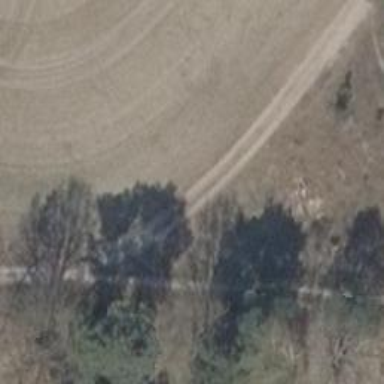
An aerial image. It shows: Track road with grade3 tracktype.